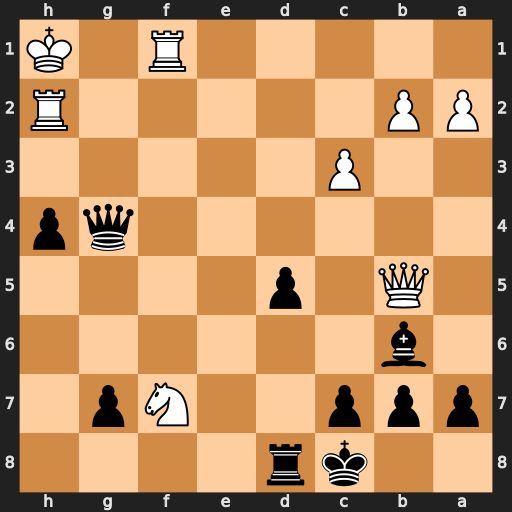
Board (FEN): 2kr4/ppp2Np1/1b6/1Q1p4/6qp/2P5/PP5R/5R1K
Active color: b
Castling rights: -
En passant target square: -
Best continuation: Qe4+ Rg2 h3